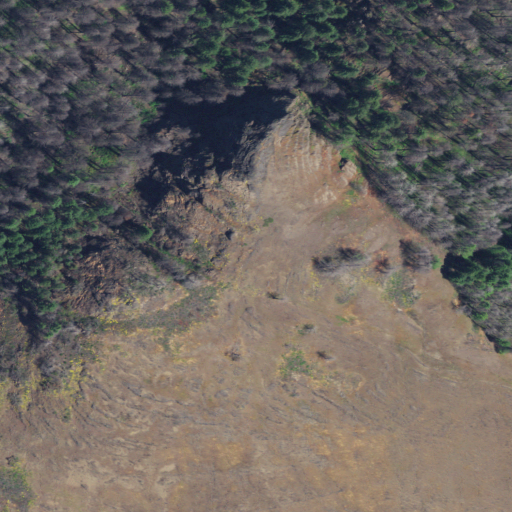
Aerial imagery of cliff(s) in Oregon named Savage Bluffs containing grassland, shrub, and evergreen forest